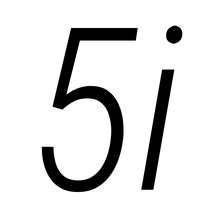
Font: Roboto-Italic_Condensed_Light_Italic